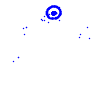
Particle: electron